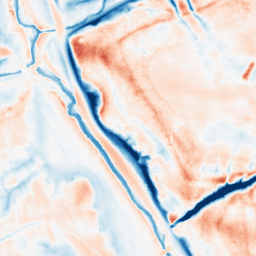
Category: multiscale
Decomposition family: dog_multiscale
Decomposition parameters: sigma_ratio: 2
n_scales: 4
base_sigma: 0.5
Upsampling method: sinc_hamming
Upsampling parameters: scale: 8
kernel_size: 16
Upsampling scale: 8